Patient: sex F, age 66
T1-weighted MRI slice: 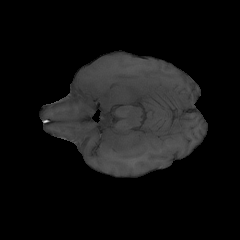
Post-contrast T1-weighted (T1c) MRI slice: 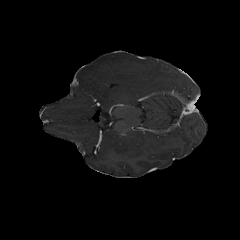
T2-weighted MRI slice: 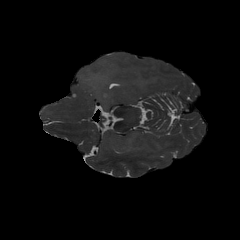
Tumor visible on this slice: yes
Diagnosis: Astrocytoma, IDH-wildtype
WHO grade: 2